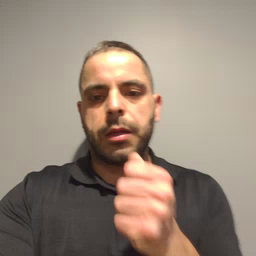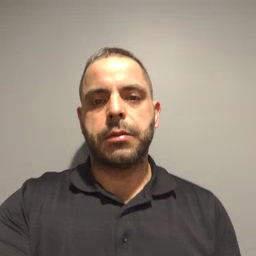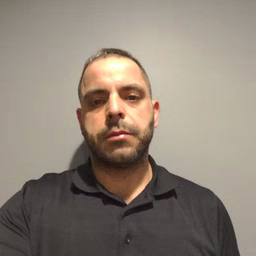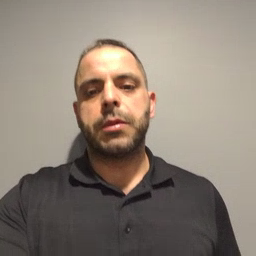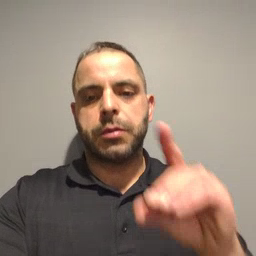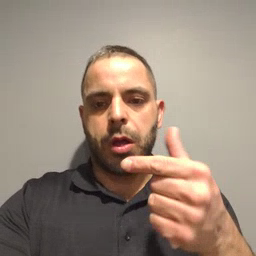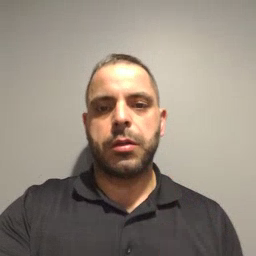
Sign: dog